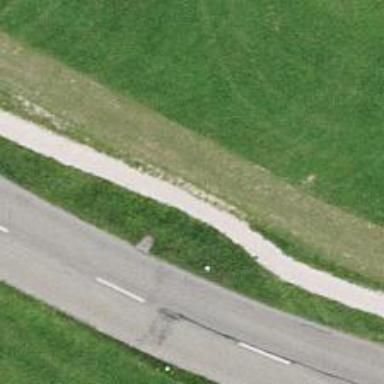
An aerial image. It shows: Footway with gravel surface.